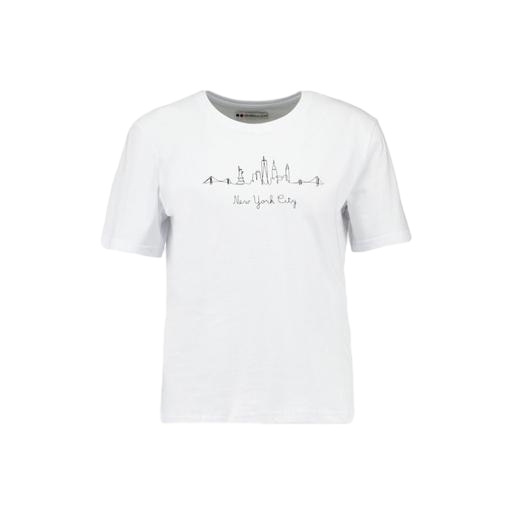
white new york city graphic top, ny t shirt, new york graphic tee, white background